Field crop: maize
Growth stage: 1
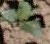
Species: datura